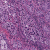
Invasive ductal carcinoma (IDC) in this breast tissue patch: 0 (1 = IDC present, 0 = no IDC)